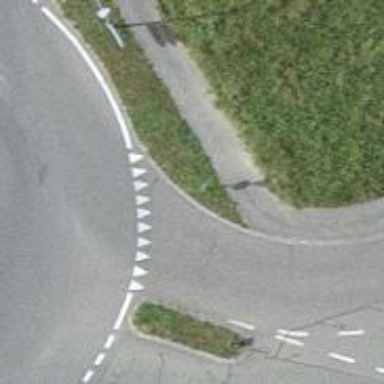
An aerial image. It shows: Road with "give way" sign.